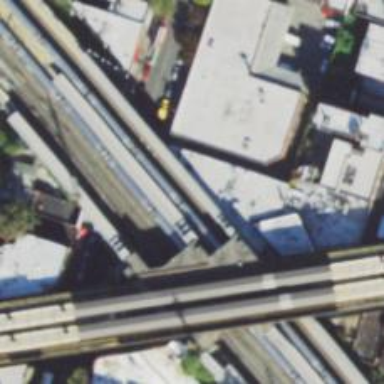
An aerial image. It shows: Railway bridge with electrified rails.